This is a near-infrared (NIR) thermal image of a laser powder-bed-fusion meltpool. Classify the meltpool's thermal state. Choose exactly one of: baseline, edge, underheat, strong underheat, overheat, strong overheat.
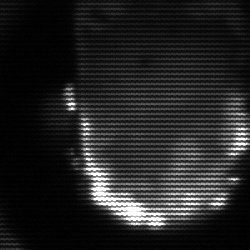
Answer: baseline